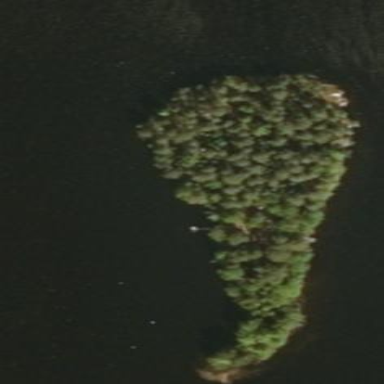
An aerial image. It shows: Island.